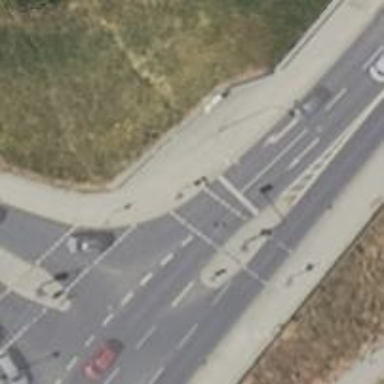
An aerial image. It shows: Tertiary road with asphalt surface and sidewalks on both sides.